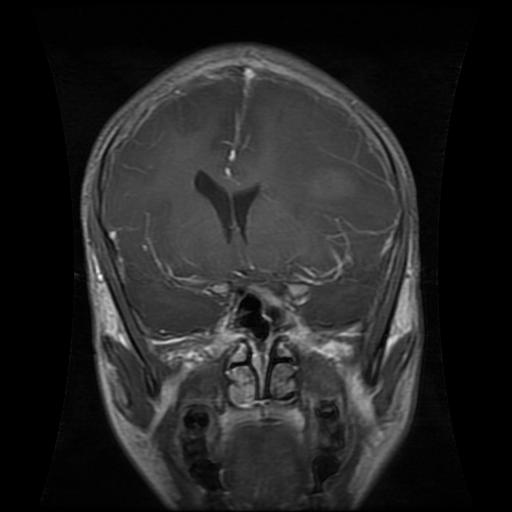
Label: glioma